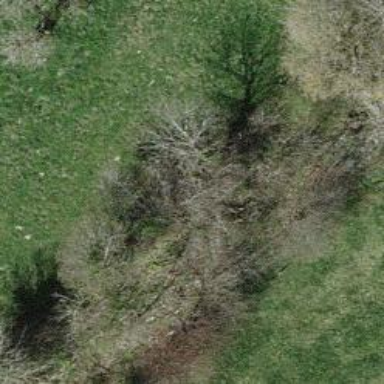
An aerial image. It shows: Beautiful tree in nature.